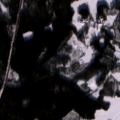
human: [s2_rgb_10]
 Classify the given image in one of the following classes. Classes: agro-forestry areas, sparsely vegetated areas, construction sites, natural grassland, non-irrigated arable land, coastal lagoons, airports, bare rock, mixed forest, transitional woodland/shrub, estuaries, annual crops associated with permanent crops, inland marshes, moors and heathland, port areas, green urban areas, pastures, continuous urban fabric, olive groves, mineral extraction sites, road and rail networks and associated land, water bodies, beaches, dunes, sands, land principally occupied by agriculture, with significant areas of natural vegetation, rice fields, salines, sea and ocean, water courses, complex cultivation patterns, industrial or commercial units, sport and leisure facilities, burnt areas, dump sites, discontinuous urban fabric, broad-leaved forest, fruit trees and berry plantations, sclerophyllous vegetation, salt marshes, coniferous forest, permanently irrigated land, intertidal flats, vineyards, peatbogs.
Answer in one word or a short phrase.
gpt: land principally occupied by agriculture, with significant areas of natural vegetation, coniferous forest, mixed forest, transitional woodland/shrub